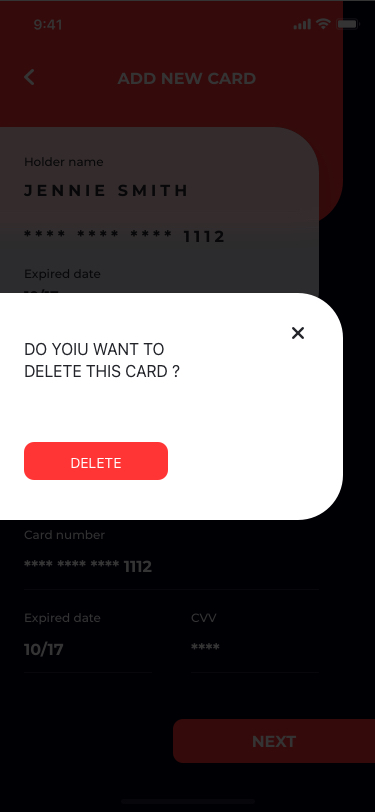
Text in this UI design:
DELETE
DO YOIU WANT TO
DELETE THIS CARD ?